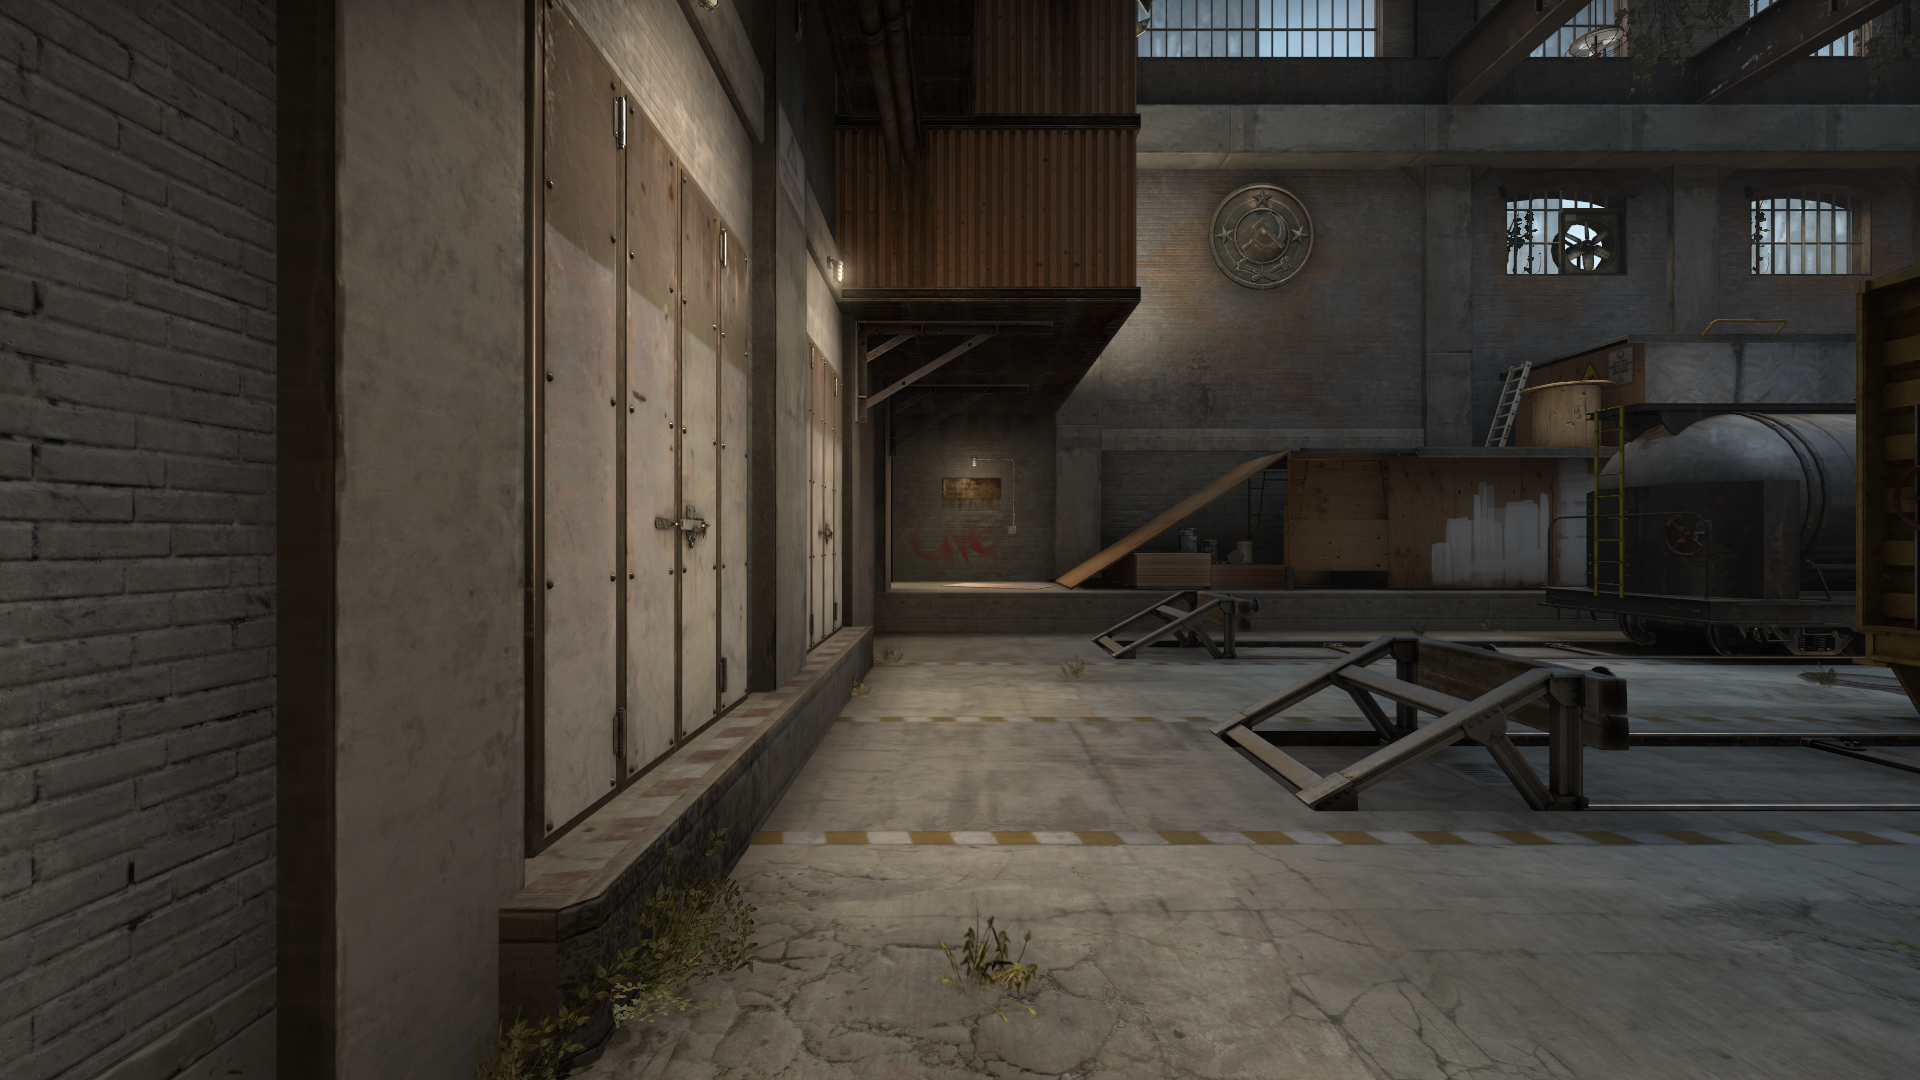
Map: de_train